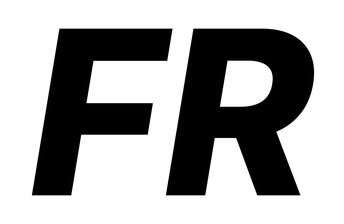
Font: Inter-Italic_ExtraBold_Italic